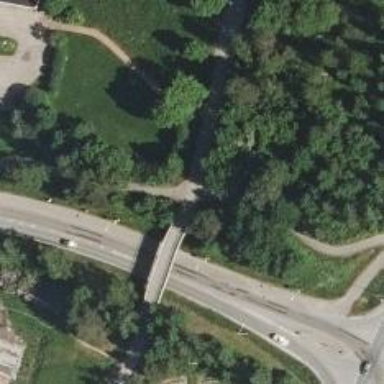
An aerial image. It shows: Cycleway.